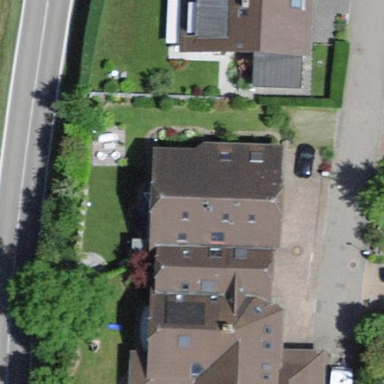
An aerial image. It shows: Residential building.